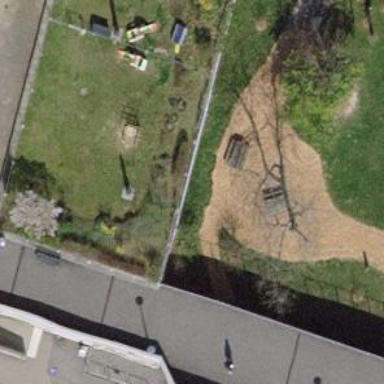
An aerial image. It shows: Picnic table located in leisure land area.